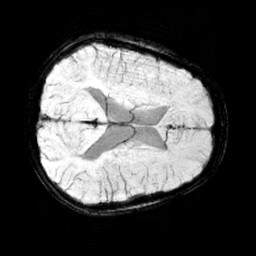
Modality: minIP
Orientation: axial
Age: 11
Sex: male
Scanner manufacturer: siemens
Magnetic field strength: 3 T
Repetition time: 0.027 s
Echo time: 0.02 s